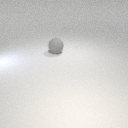
large gray rubber sphere